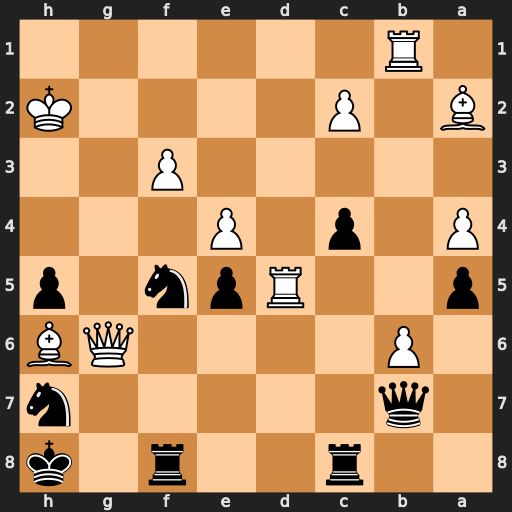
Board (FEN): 2r2r1k/1q5n/1P4QB/p2Rpn1p/P1p1P3/5P2/B1P4K/1R6
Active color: b
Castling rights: -
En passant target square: -
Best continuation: Rf6 Bg7+ Nxg7